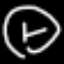
Label: clock